Question: I have a word document file which is a form.
I try to complete it. Here is a screenshot of how it is looks like
When I type in the grey box there is a limitation in length and when I reach it, it won't let me type more.
I am not sure of what it is, however I want to insert an image or a table but I can't.
How can I make it?
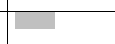
Answer: The field you are trying to enter information into is a Legacy Text Form Field in Word 2010. In order to have a data entry area within the form that will accept text, tables, and images, delete this field and replace it with a Rich Text Content Control. This control is found on Word's Developer Tab:

<URL>
Like the legacy form fields, content controls allow manual or programmatic entry of data as well the ability to restrict editing of the data within the content control. Gregory K. Maxey has posted an incredibly detailed tutorial on creating forms with content controls, programming the content entry via VBA (Visual Basic for Applications) and restricting editing of the control's contents (all of which is available using the Rich Text Content Control):
<URL>
The same author also has an additional posting on content controls where he provides links to and offers explanations of more advanced content control abilities such as data mapping:
<URL>
Lastly, Microsoft also provides some guidance on programming content controls via .NET (which I think may be beyond the scope of your question, but which I include for future readers):
<URL>